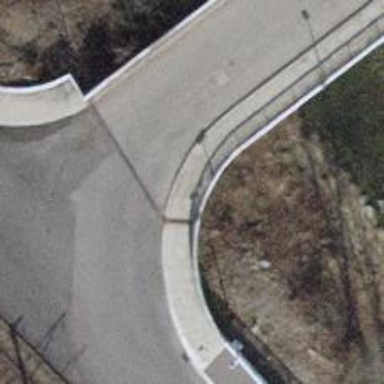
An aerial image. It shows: Residential road with asphalt surface. There are sidewalks on both sides of the road.